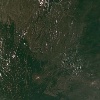
Label: land